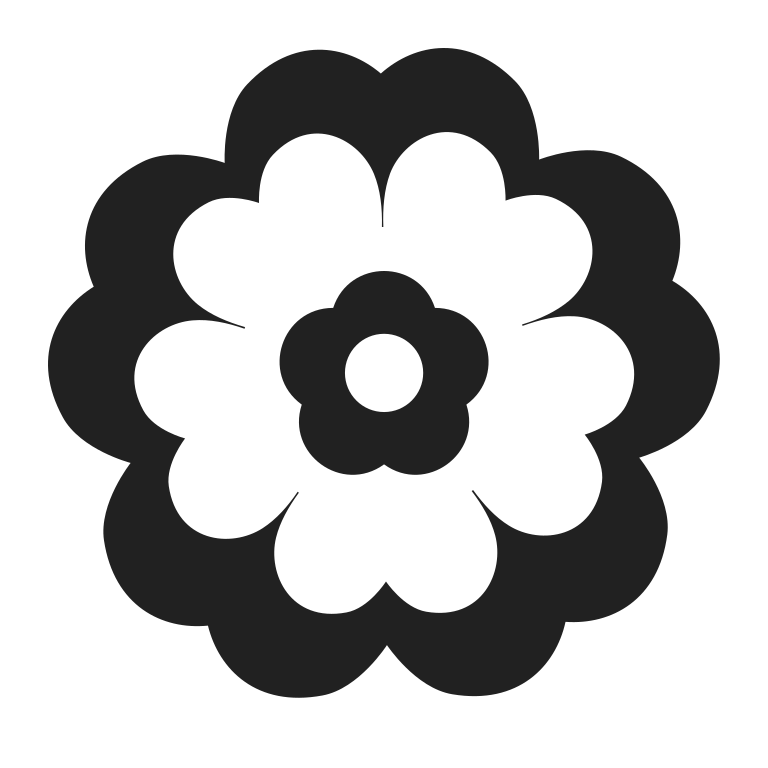
rosette high contrast